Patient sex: M
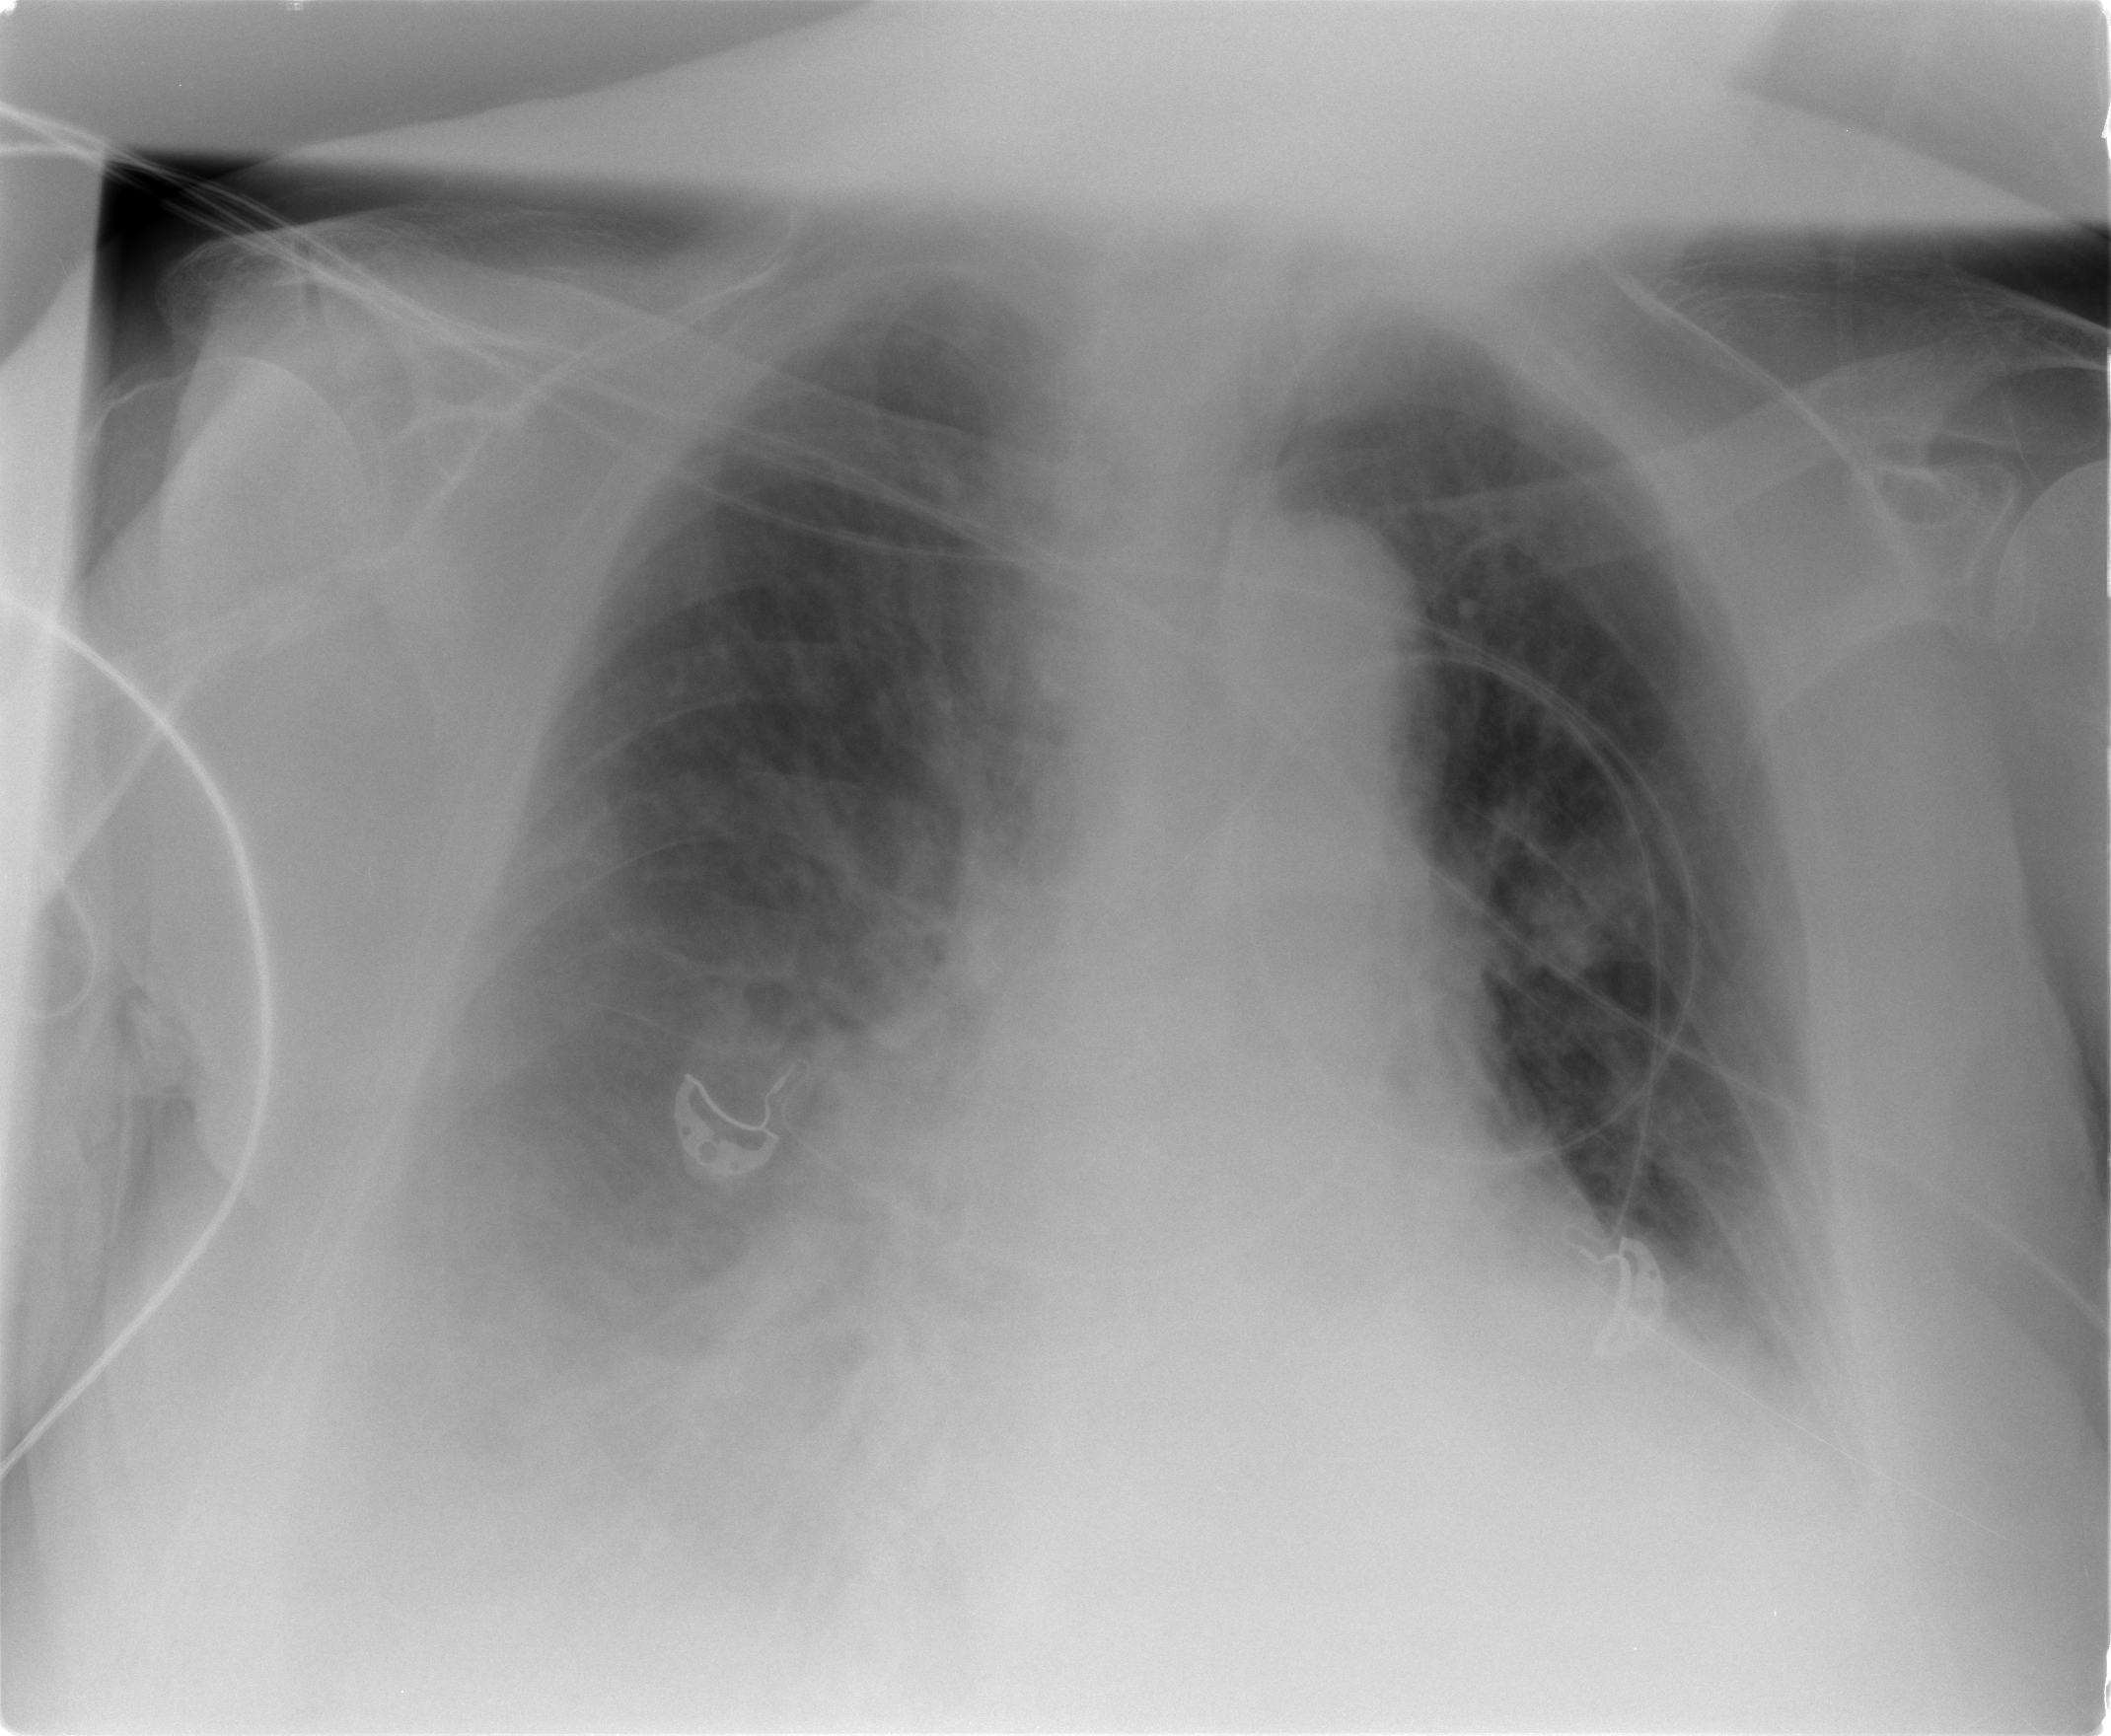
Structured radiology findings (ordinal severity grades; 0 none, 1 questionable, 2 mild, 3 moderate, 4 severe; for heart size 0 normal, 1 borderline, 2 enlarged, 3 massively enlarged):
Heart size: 2
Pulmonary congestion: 2
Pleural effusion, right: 3
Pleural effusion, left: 2
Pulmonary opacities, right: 1
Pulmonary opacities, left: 0
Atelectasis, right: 2
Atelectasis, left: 2